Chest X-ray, AP view. Patient: 29 years old, sex M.
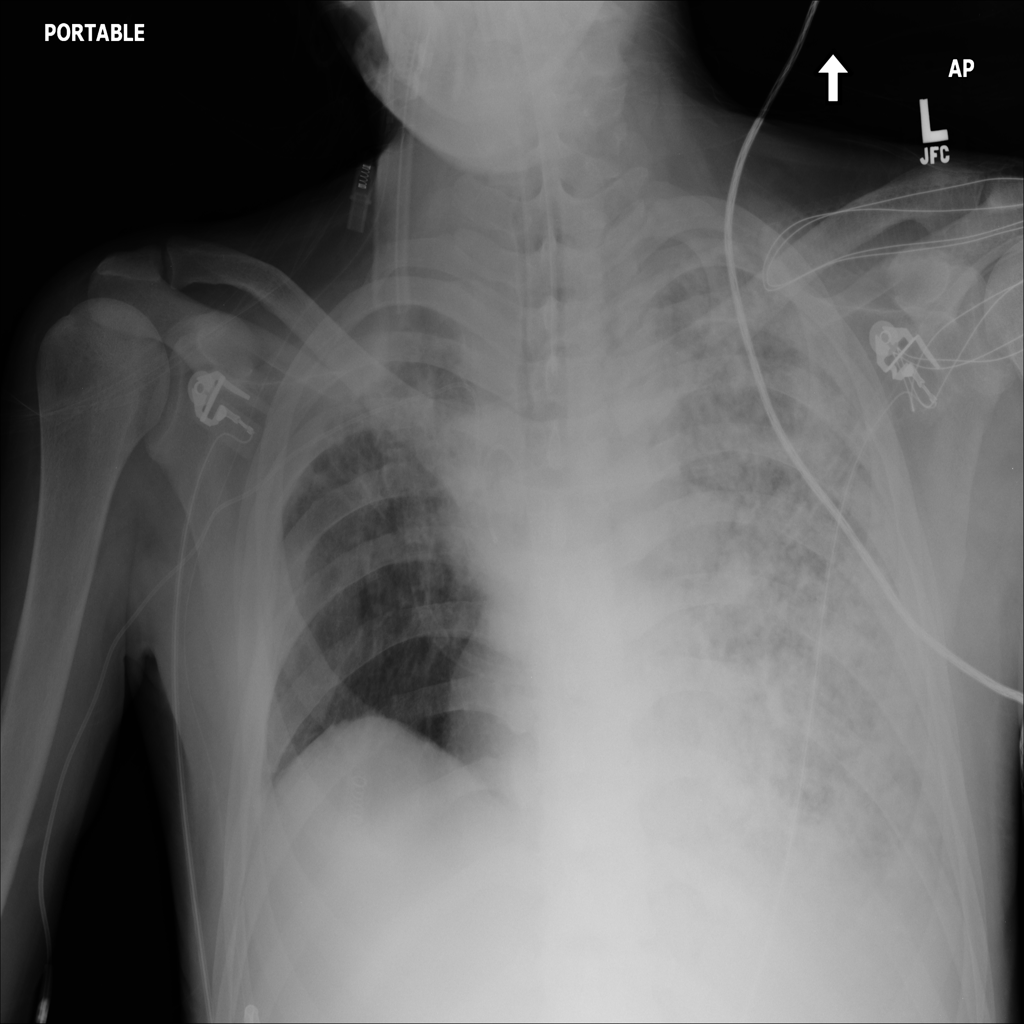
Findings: Effusion